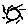
Label: sun